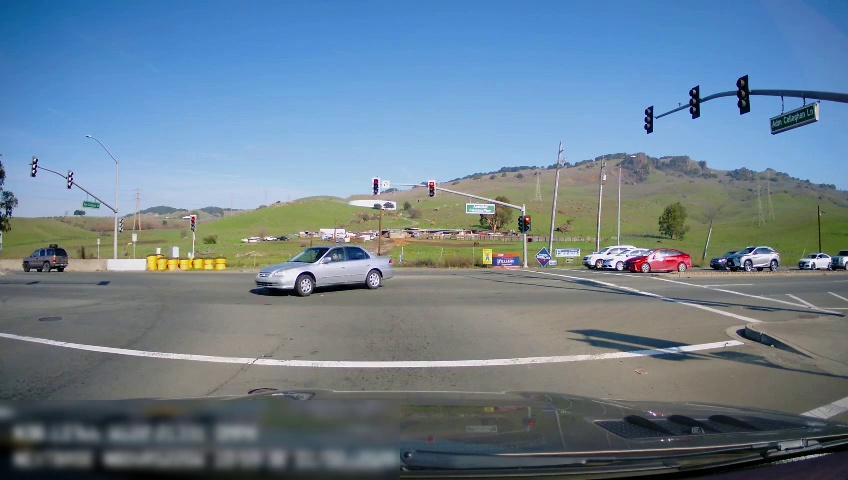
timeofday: Day
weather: Sunny
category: Drivable Space
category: Vehicles | SUV
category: Vehicles | Car
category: Vehicles | SUV
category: Vehicles | Car
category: Vehicles | Car
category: Vehicles | Car
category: Vehicles | Car
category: Vehicles | Truck
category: Vehicles | SUV
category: Lanes | Opposite Lane
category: Traffic | Lights
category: Traffic | Lights
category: Traffic | Lights
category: Traffic | Lights
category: Traffic | Lights
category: Traffic | Lights
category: Traffic | Lights
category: Traffic | Signs
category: Traffic | Lights
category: Traffic | Lights
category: Traffic | Signs
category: Traffic | Lights
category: Traffic | Lights
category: Traffic | Signs